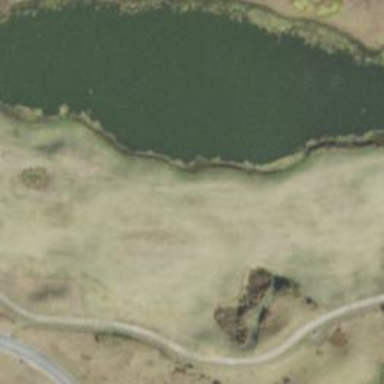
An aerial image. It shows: Scenic view of water hazard on golf course. The natural water feature adds beauty to the landscape.